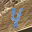
Label: 4